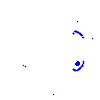
Particle: electron